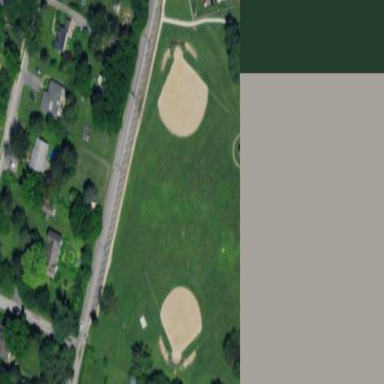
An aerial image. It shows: Baseball pitch for leisure land activities.